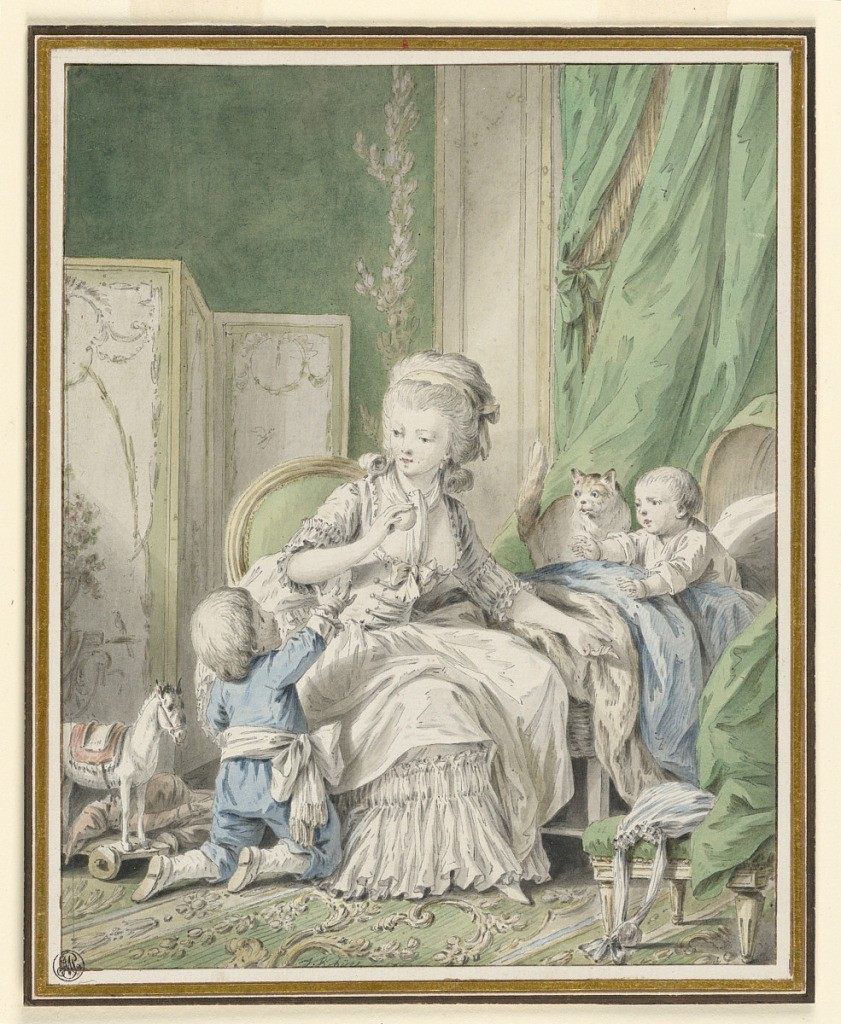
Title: Mother and Two Children in a Boudoir
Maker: Jean-Baptiste Huet, French, 1745 – 1811
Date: possibly 1782
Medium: Pen and black ink, brush and gray wash, watercolor on white paper, lined
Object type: Drawing
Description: Woman holding a fruit sits on a low chair.   One son kneeling on the floor to the left reaches for the fruit, while a younger baby in a cradle [?] to the right also gestures for the fruit.  A painted screen and a toy horse fill the left side of the room and a chair in the right foreground and drapery behind the cradle complete the boudoir interior.